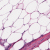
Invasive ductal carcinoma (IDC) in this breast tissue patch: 1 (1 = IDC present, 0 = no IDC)